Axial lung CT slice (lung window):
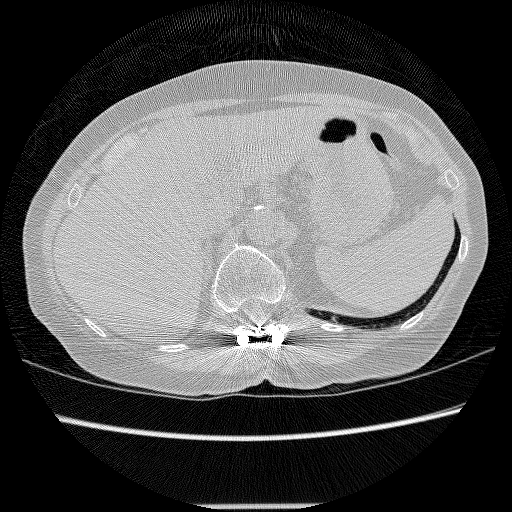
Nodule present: no